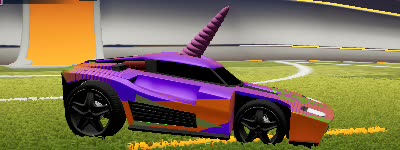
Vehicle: breakout